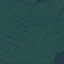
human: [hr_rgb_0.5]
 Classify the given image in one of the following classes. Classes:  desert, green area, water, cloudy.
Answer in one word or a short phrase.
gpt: green area